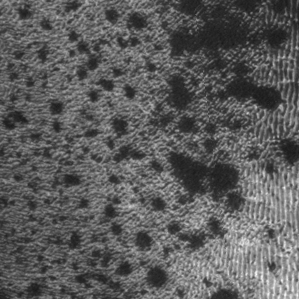
Label: frost